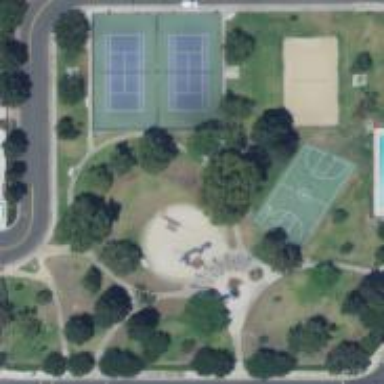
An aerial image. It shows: Park.